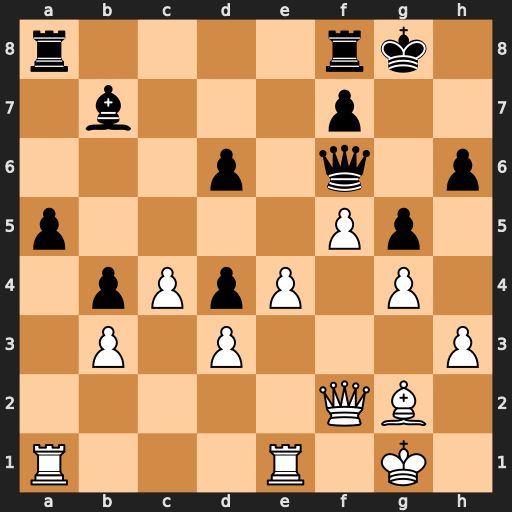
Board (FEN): r4rk1/1b3p2/3p1q1p/p4Pp1/1pPpP1P1/1P1P3P/5QB1/R3R1K1
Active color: w
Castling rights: -
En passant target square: -
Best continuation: e5 dxe5 Bxb7